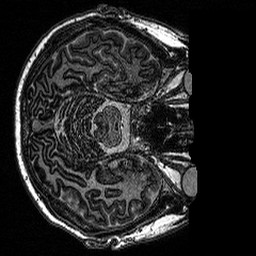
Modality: MP2RAGE
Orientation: axial
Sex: male
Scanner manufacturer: siemens
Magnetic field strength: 3 T
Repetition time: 5 s
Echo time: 0.00292 s